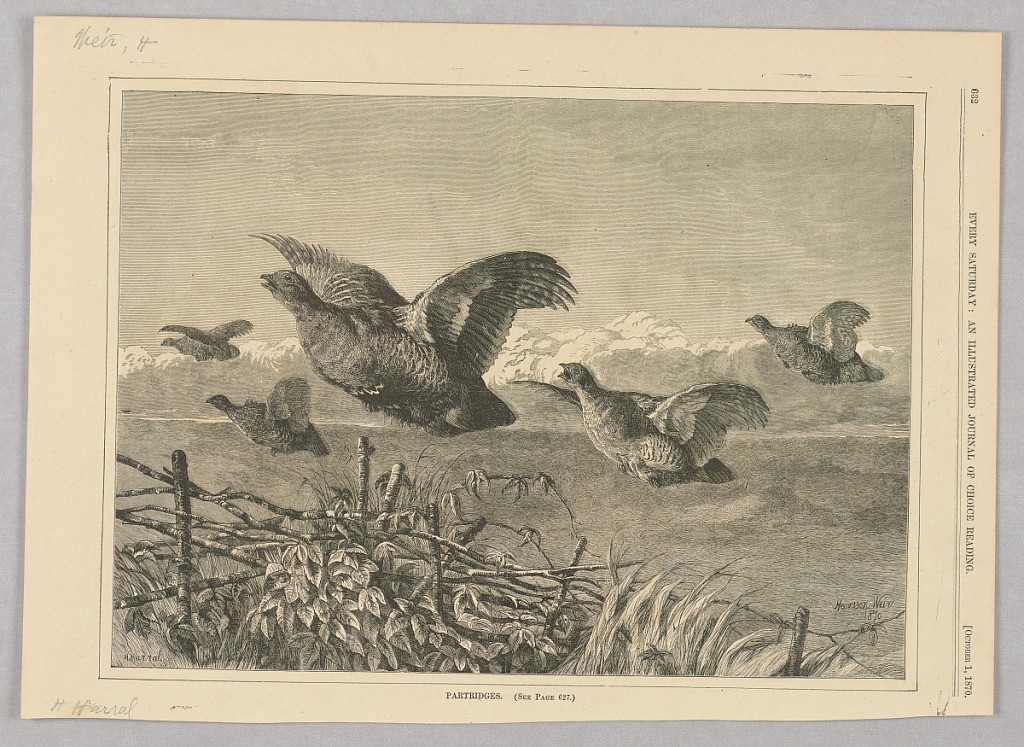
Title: Partridge, Illustration for Every Saturday (I, October 1, 1870, p. 632)
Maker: Harrison William Weir, English, 1824 – 1906
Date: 1870
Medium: Wood engraving in black ink on paper
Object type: Print
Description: Five partridges fly as if flushed from the cover of ivy and long grass below.